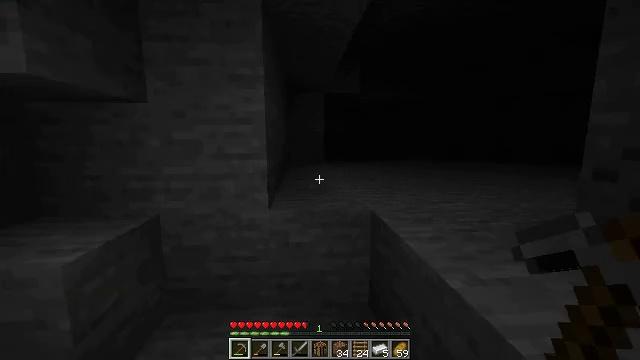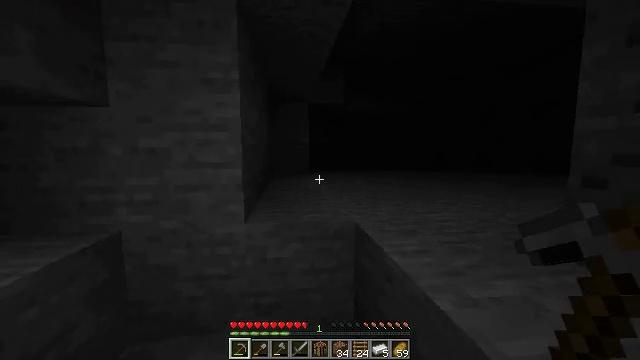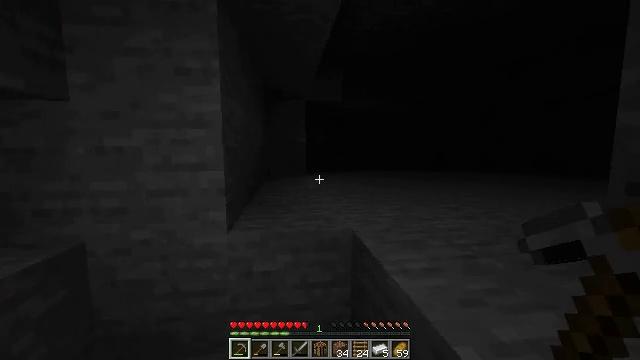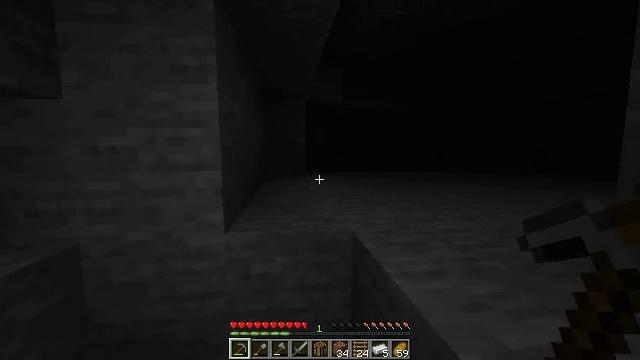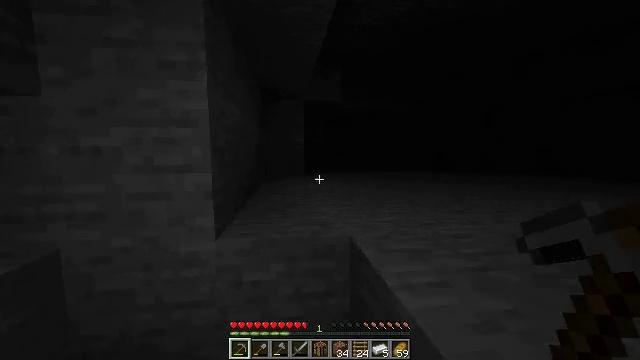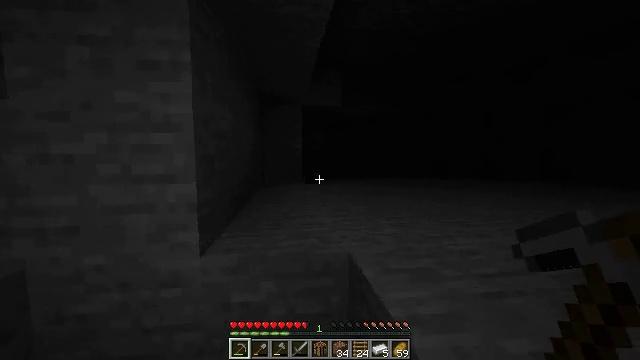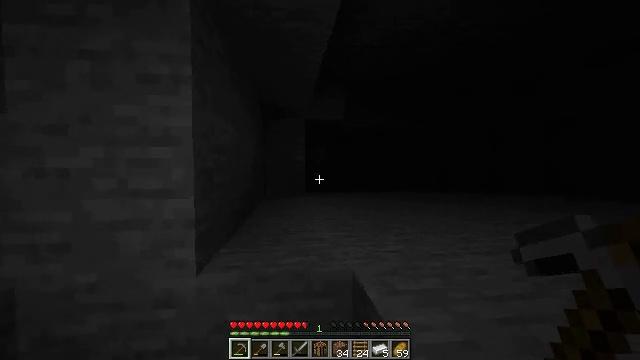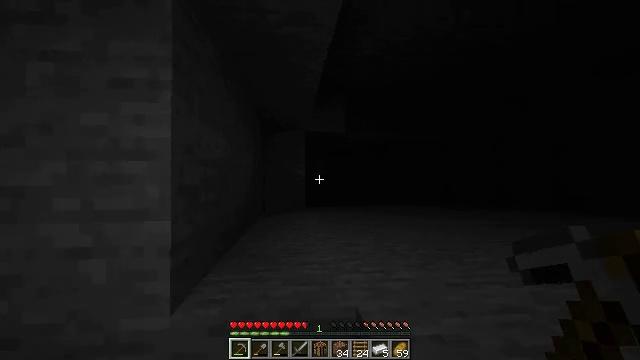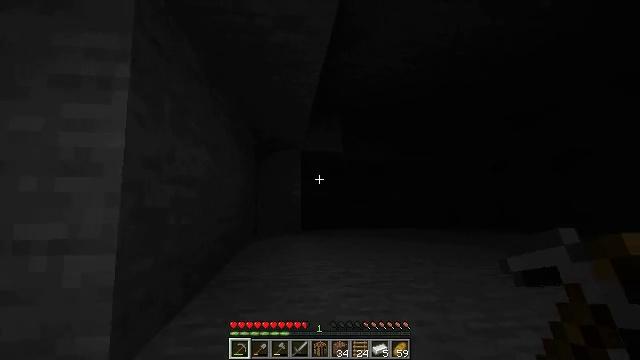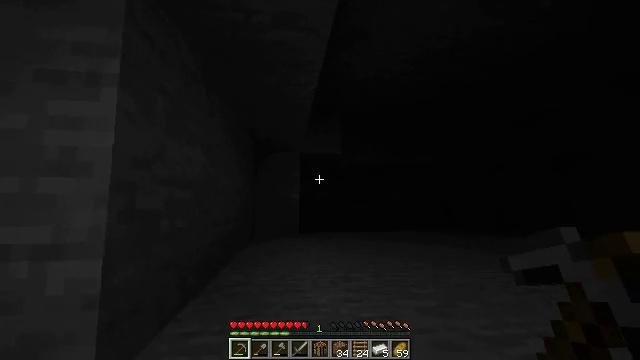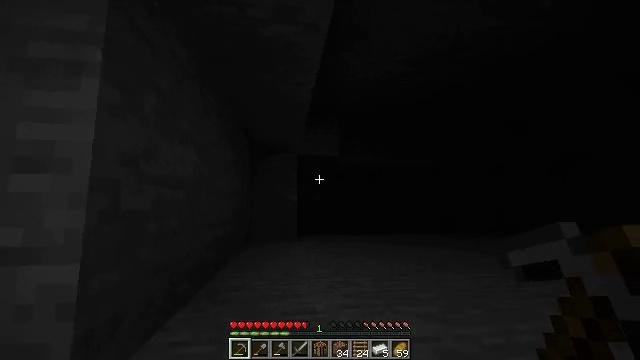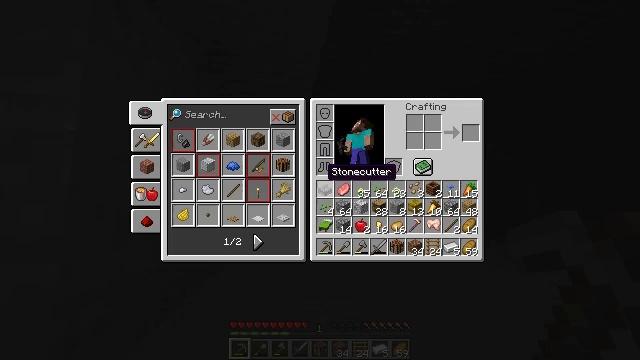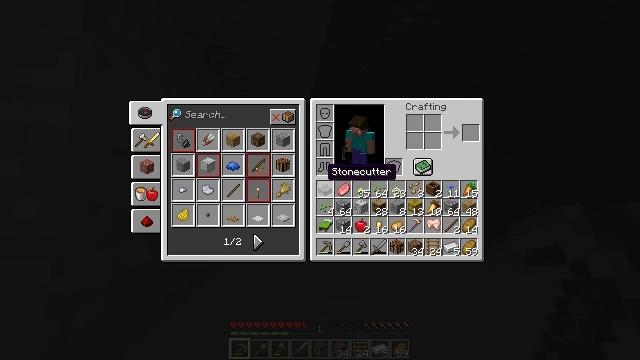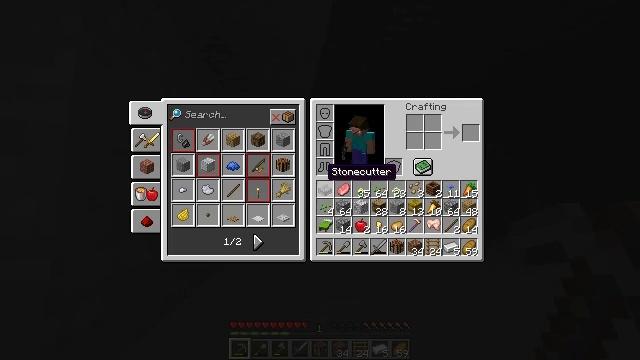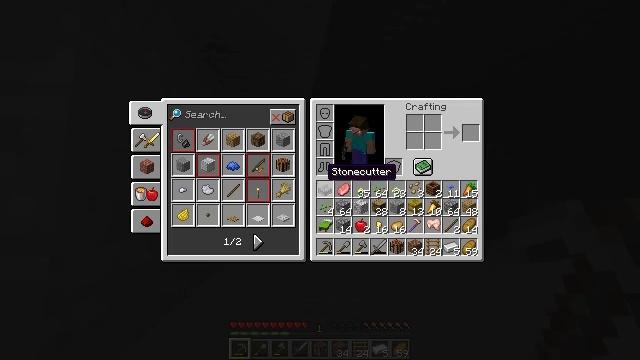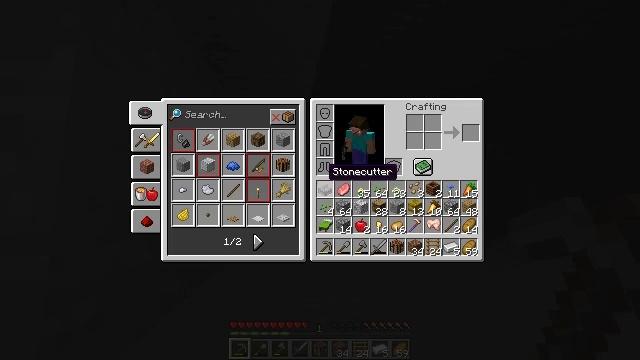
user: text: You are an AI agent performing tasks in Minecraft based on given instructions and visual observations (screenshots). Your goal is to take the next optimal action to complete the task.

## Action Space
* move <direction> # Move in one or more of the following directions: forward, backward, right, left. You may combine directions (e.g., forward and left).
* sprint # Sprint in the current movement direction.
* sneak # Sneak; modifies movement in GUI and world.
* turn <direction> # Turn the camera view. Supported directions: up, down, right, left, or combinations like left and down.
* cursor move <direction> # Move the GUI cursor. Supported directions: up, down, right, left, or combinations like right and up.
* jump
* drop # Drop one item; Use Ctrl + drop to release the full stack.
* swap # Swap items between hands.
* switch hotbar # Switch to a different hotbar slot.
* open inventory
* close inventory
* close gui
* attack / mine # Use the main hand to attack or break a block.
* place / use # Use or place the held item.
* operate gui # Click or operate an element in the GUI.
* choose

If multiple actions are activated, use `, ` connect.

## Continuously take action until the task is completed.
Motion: motion action
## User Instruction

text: Drop a rabbit.
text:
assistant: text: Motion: move forward, turn right and up
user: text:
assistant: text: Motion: move forward
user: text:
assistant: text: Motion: no_op
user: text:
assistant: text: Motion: no_op
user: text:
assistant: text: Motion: move forward, turn up
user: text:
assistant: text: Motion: move forward, turn up
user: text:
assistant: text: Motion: move forward, turn up
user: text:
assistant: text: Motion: move forward, turn up
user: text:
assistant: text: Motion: no_op
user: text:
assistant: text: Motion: no_op
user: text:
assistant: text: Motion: open inventory
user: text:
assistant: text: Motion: open inventory
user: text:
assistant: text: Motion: open inventory
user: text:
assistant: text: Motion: open inventory
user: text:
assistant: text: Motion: no_op
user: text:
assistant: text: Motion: cursor move right and down
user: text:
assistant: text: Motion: cursor move right and down
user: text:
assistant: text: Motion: cursor move right and down
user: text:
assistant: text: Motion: cursor move right
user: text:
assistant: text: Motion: cursor move right
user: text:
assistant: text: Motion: no_op
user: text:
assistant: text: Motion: no_op
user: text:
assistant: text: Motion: no_op
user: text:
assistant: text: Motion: no_op
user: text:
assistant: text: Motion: no_op
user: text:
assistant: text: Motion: no_op
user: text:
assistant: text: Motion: no_op
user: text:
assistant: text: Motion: no_op
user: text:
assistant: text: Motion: no_op
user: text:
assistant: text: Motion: no_op